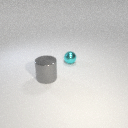
small cyan metal sphere behind large gray metal cylinder